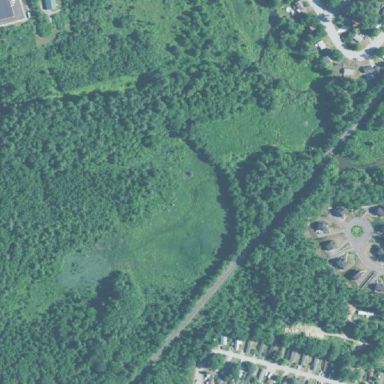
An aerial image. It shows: Marshy wetland area.